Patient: sex F, age 60
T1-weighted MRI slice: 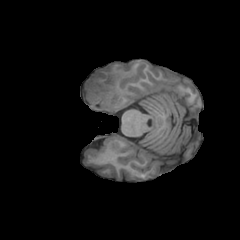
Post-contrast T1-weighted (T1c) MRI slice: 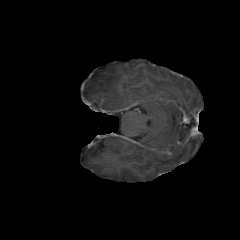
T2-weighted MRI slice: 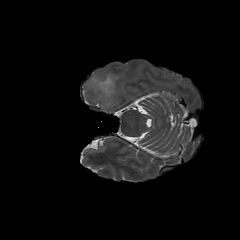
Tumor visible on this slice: yes
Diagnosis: Astrocytoma, IDH-mutant
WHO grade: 3